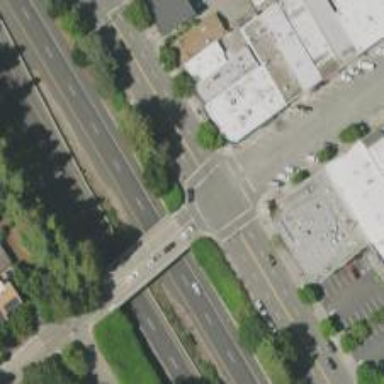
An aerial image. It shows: Tertiary road with shared asphalt cycleway.